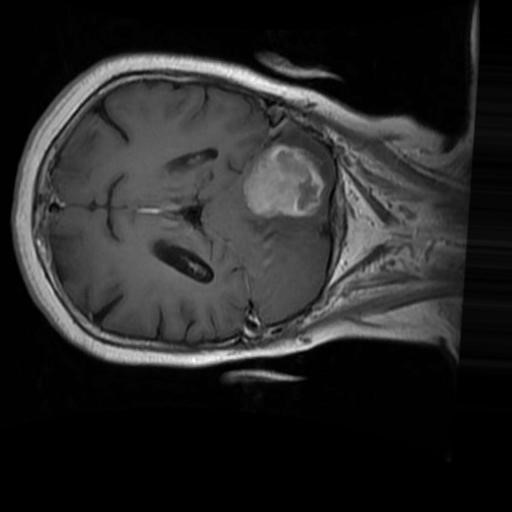
Label: brain_menin